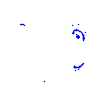
Particle: pion